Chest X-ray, AP view. Patient: 23 years old, sex F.
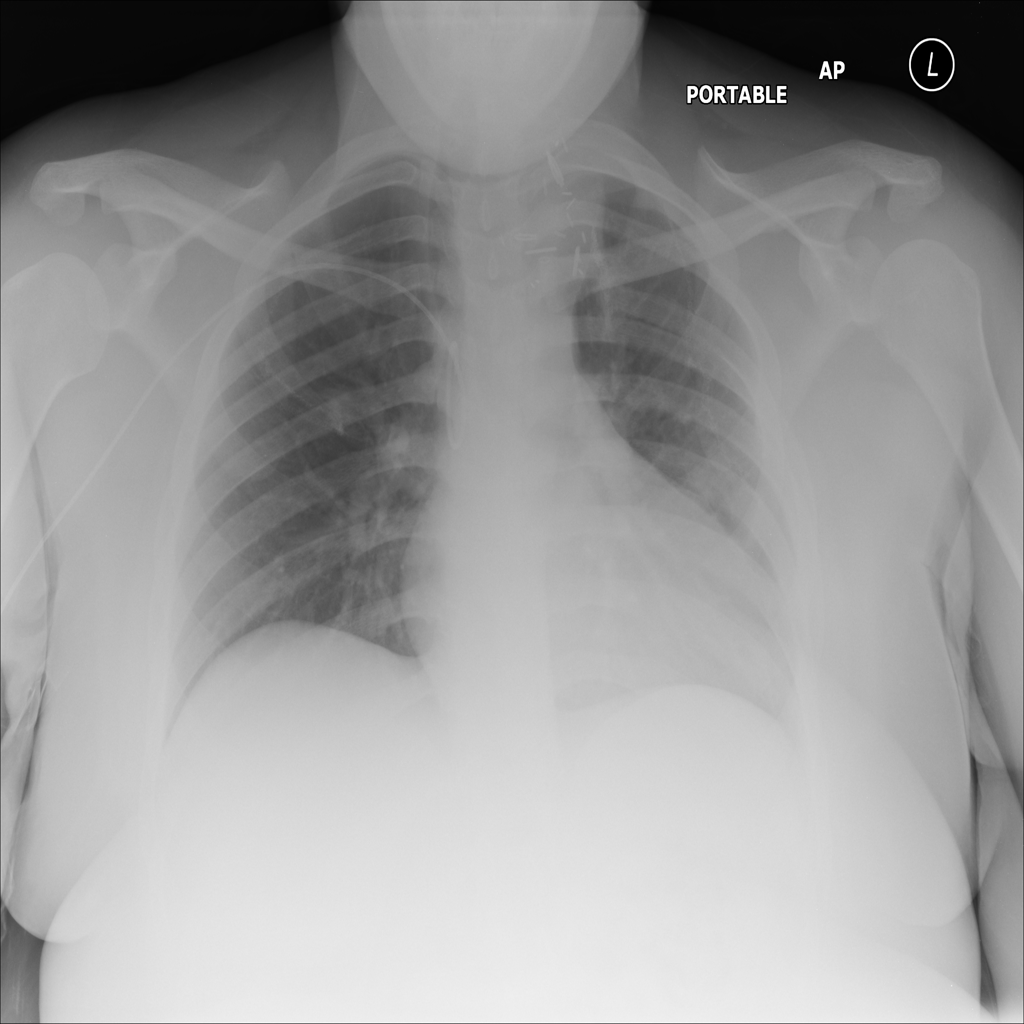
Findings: No Finding